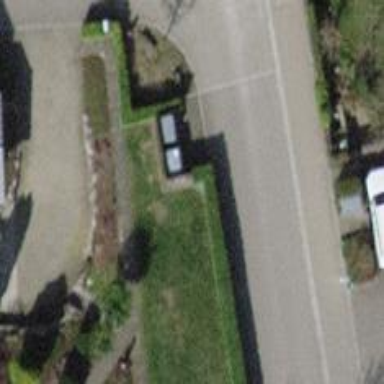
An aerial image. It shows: Recycling container for green waste at the recycling facility.